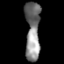
Tissue: prostate
Cell type: T cells
Senescence score: 0.6836
Nuclear area (px): 840
Mean DAPI intensity: 129.36